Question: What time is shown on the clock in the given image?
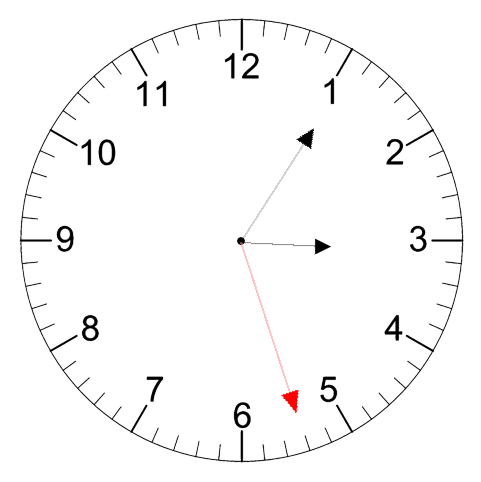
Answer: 03:05:27